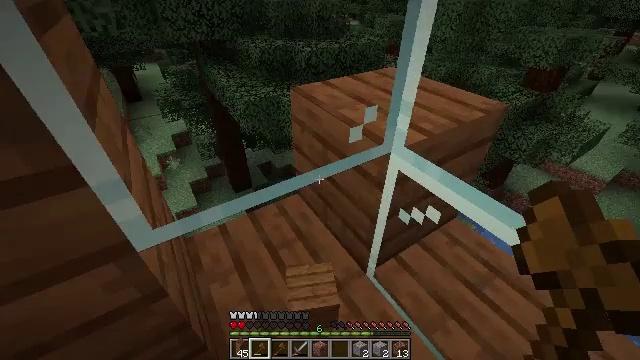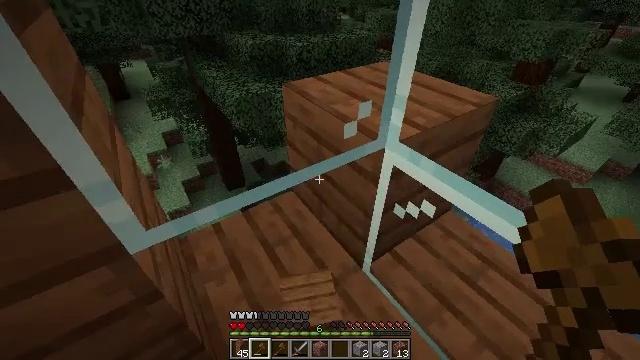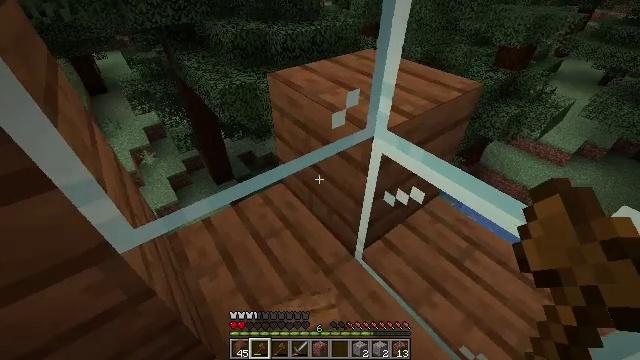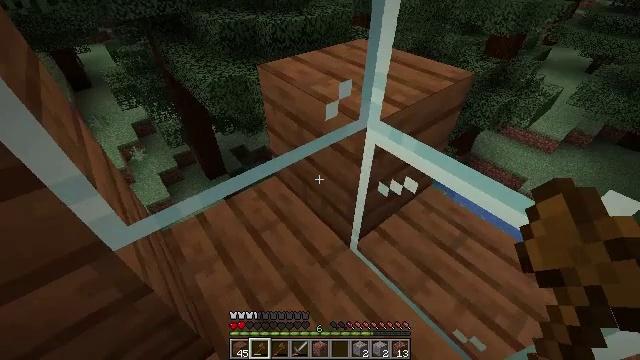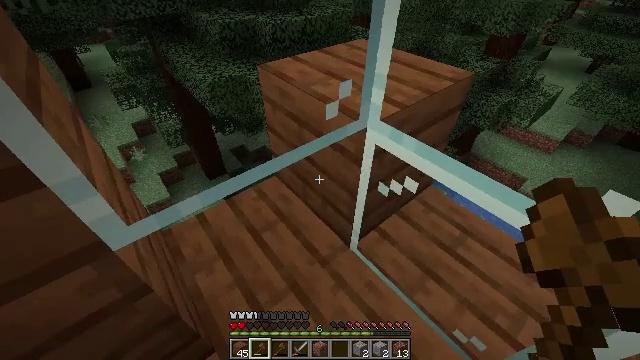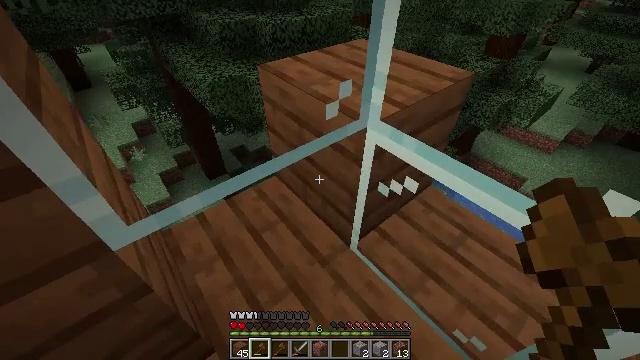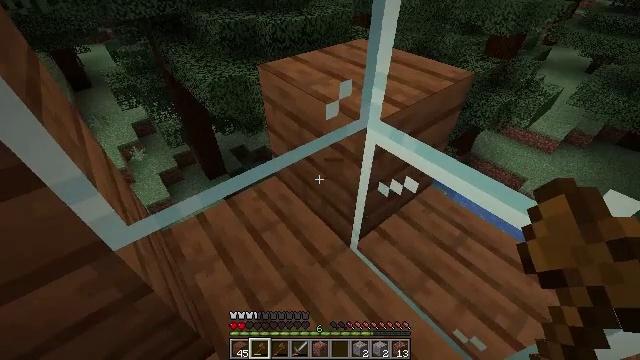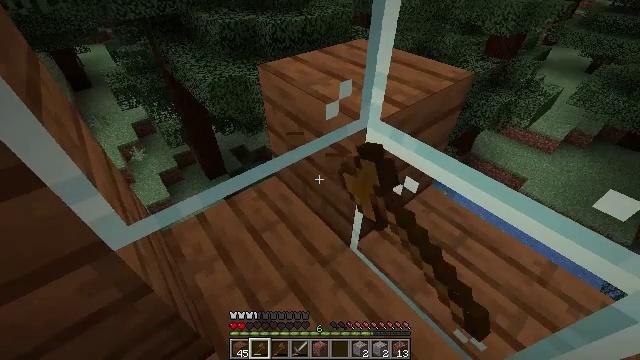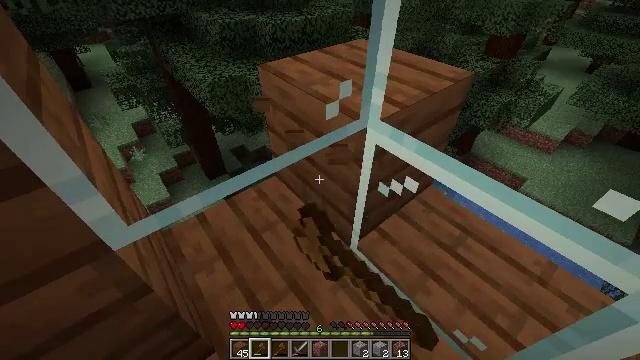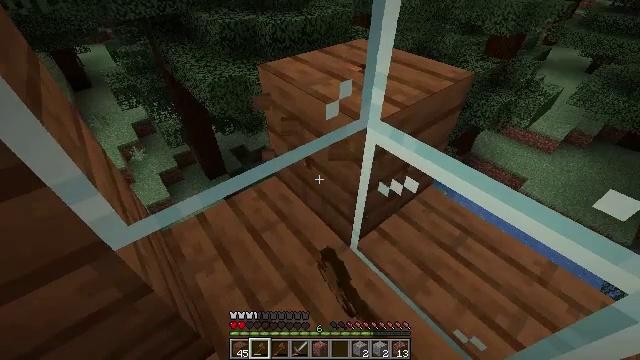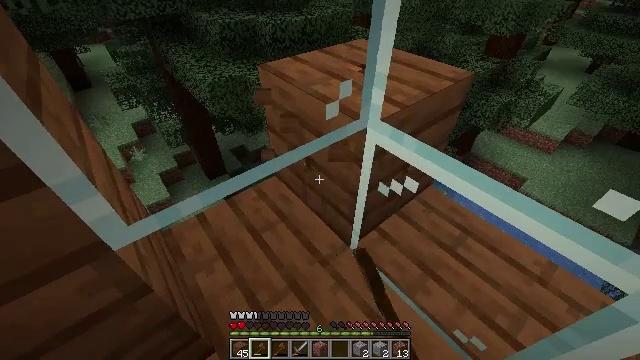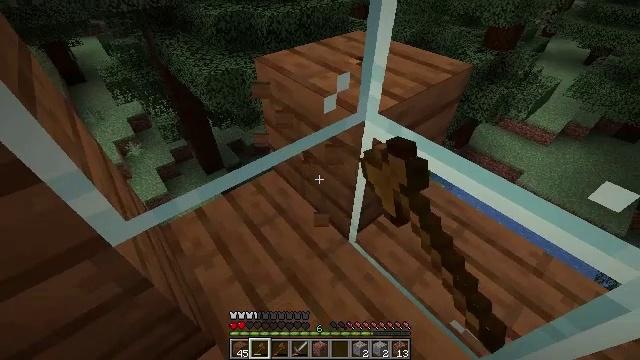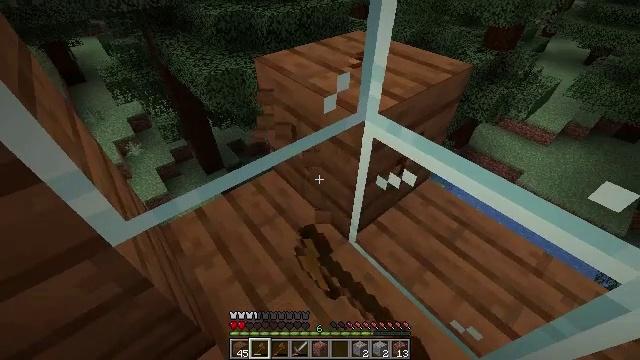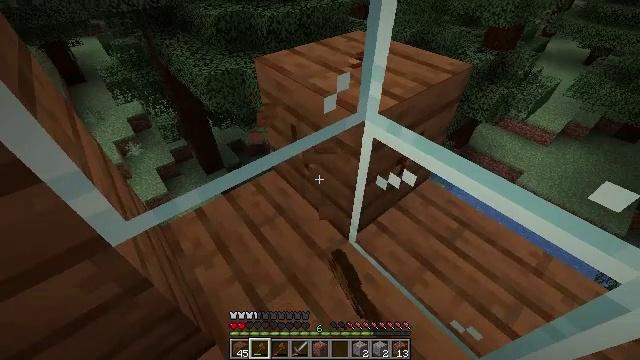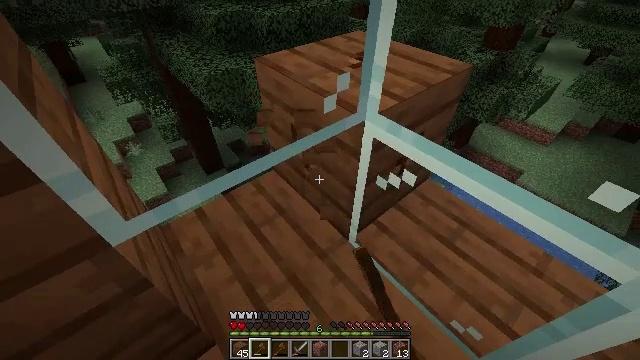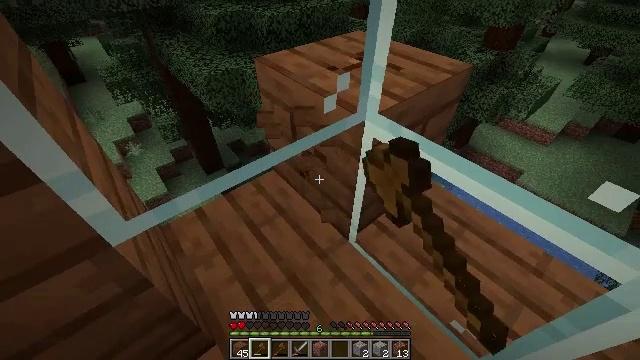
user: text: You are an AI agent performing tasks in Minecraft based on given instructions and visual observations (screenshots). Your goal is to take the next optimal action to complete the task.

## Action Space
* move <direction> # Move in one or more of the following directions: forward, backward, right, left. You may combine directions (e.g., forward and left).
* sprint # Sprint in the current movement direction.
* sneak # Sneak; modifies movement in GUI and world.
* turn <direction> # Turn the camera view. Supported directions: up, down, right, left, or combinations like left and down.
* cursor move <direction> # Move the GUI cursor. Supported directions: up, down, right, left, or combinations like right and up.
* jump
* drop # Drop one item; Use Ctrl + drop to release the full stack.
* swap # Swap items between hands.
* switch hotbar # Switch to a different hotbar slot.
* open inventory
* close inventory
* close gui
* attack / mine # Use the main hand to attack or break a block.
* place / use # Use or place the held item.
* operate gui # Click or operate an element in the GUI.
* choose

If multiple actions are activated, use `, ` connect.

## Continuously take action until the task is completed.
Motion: motion action
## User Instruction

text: Mine spruce planks to gather materials.
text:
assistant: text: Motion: turn right
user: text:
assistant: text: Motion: turn right and down
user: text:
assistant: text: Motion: turn right and down
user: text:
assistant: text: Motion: no_op
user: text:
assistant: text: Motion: no_op
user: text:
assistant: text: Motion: attack / mine
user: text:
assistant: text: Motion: attack / mine
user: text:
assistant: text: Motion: attack / mine
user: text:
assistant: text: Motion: attack / mine
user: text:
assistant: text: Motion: attack / mine
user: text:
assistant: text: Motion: turn down, attack / mine
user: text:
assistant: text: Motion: attack / mine
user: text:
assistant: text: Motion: attack / mine
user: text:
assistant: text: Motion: attack / mine
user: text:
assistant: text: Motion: attack / mine
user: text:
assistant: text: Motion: attack / mine
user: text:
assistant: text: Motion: attack / mine
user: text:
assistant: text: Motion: attack / mine
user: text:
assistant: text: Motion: attack / mine
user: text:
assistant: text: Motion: attack / mine
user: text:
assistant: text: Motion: attack / mine
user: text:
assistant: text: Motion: attack / mine
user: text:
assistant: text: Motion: attack / mine
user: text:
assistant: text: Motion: attack / mine
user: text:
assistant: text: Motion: attack / mine
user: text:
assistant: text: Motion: attack / mine
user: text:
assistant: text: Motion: attack / mine
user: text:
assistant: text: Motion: attack / mine
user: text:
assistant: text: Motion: attack / mine
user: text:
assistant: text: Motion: attack / mine